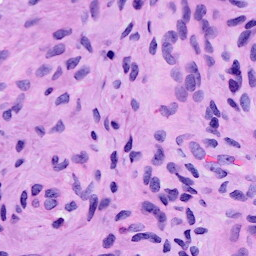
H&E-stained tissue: Cervix